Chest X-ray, PA view. Patient: 81 years old, sex M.
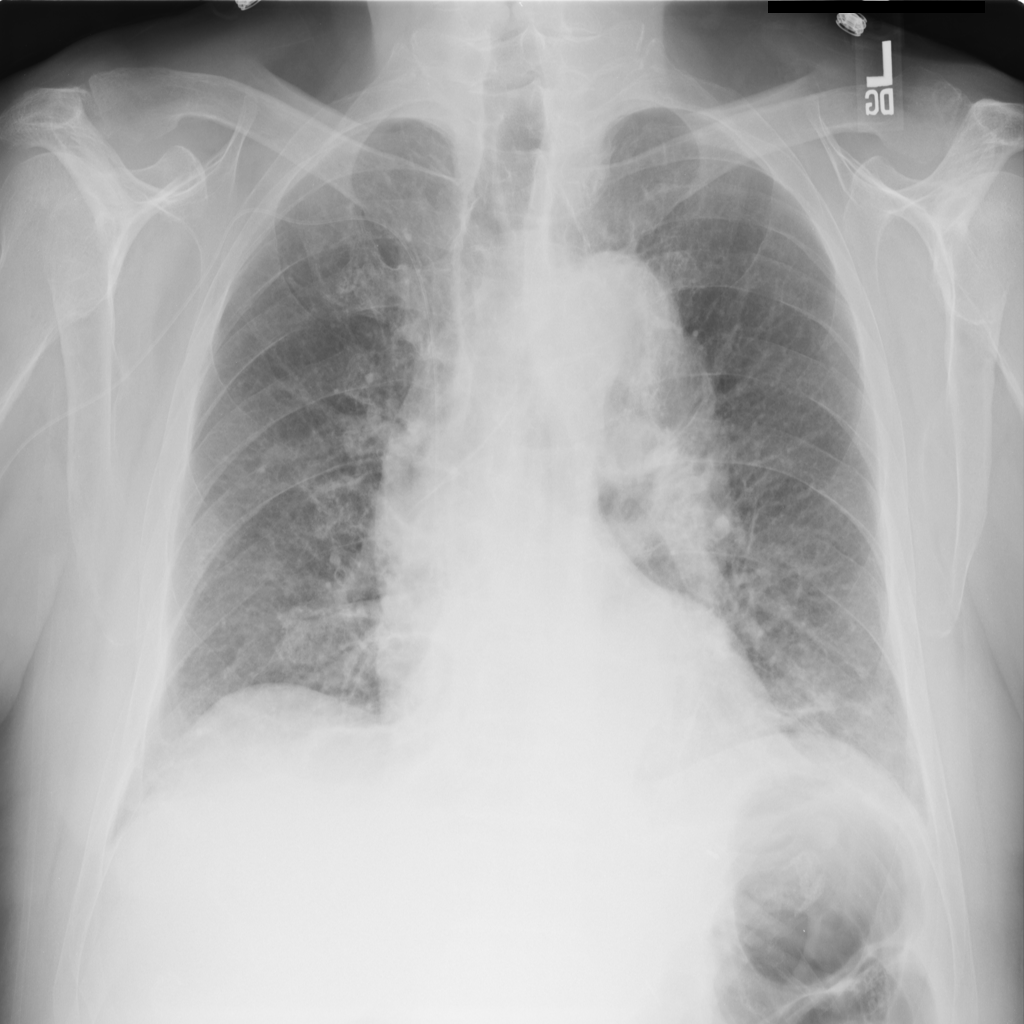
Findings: Atelectasis, Effusion